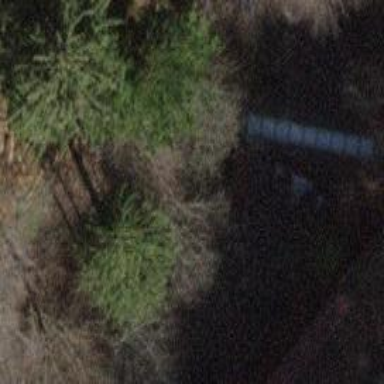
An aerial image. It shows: Metal bridge over path.